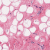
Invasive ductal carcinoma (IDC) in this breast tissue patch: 0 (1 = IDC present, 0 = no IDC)